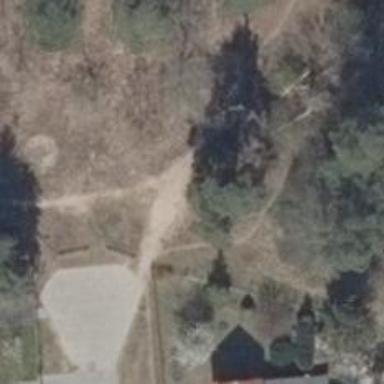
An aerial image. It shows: Sandy path.